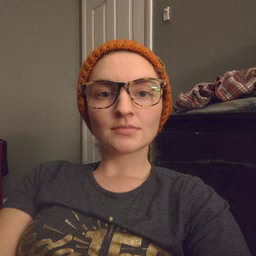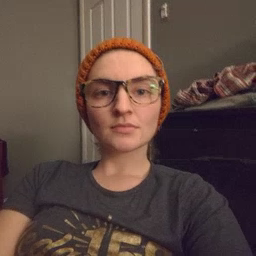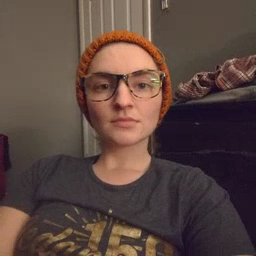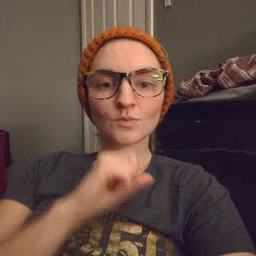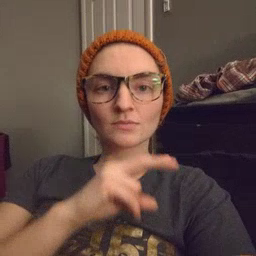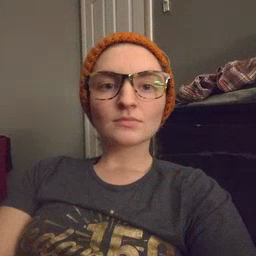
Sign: frog